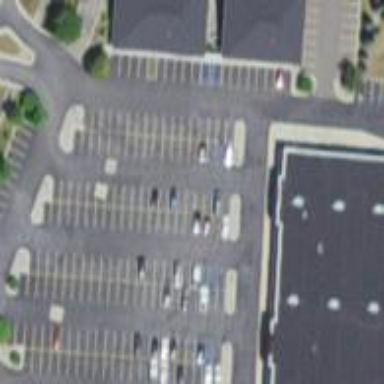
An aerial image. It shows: Retail area.